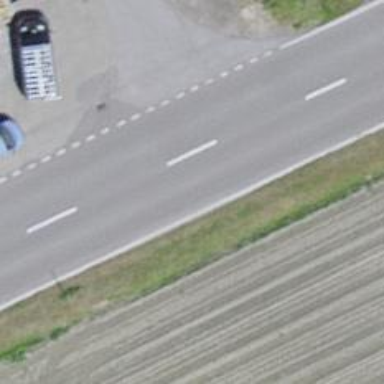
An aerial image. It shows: Asphalt road classified as tertiary.